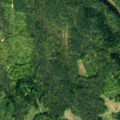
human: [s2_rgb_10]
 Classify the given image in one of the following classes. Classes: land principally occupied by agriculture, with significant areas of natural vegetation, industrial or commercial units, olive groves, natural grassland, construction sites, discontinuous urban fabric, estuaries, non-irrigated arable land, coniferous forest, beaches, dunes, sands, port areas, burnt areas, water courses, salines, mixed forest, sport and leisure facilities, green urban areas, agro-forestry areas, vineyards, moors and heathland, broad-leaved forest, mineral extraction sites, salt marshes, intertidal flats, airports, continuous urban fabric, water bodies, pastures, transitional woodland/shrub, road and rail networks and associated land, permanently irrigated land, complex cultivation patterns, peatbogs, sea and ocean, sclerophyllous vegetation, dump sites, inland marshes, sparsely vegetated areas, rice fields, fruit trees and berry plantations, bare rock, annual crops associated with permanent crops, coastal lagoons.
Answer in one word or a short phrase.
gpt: coniferous forest, mixed forest